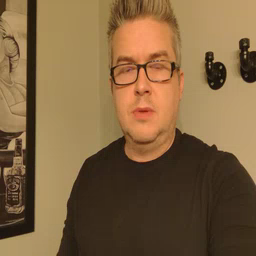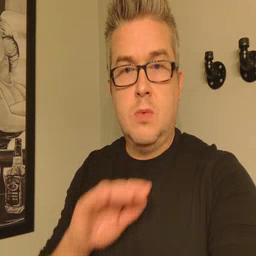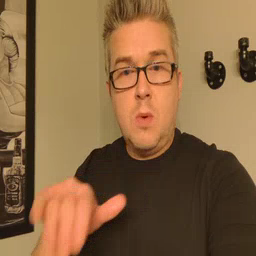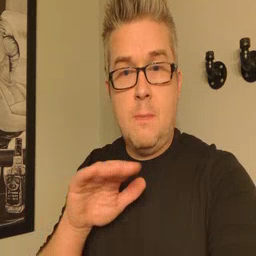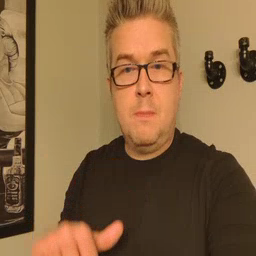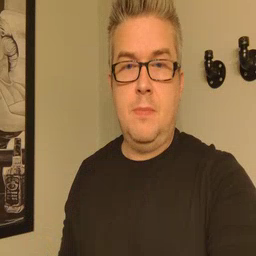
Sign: pool